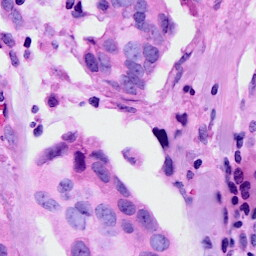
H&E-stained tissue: Breast